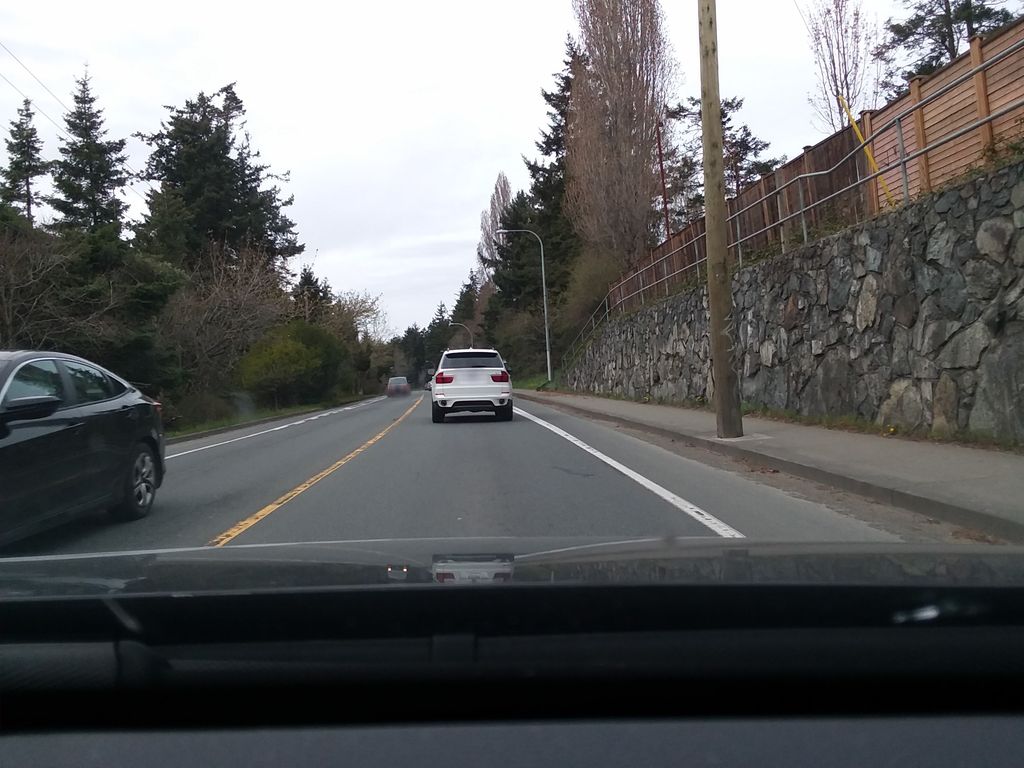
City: victoria